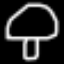
Label: mushroom